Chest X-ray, PA view. Patient: 68 years old, sex F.
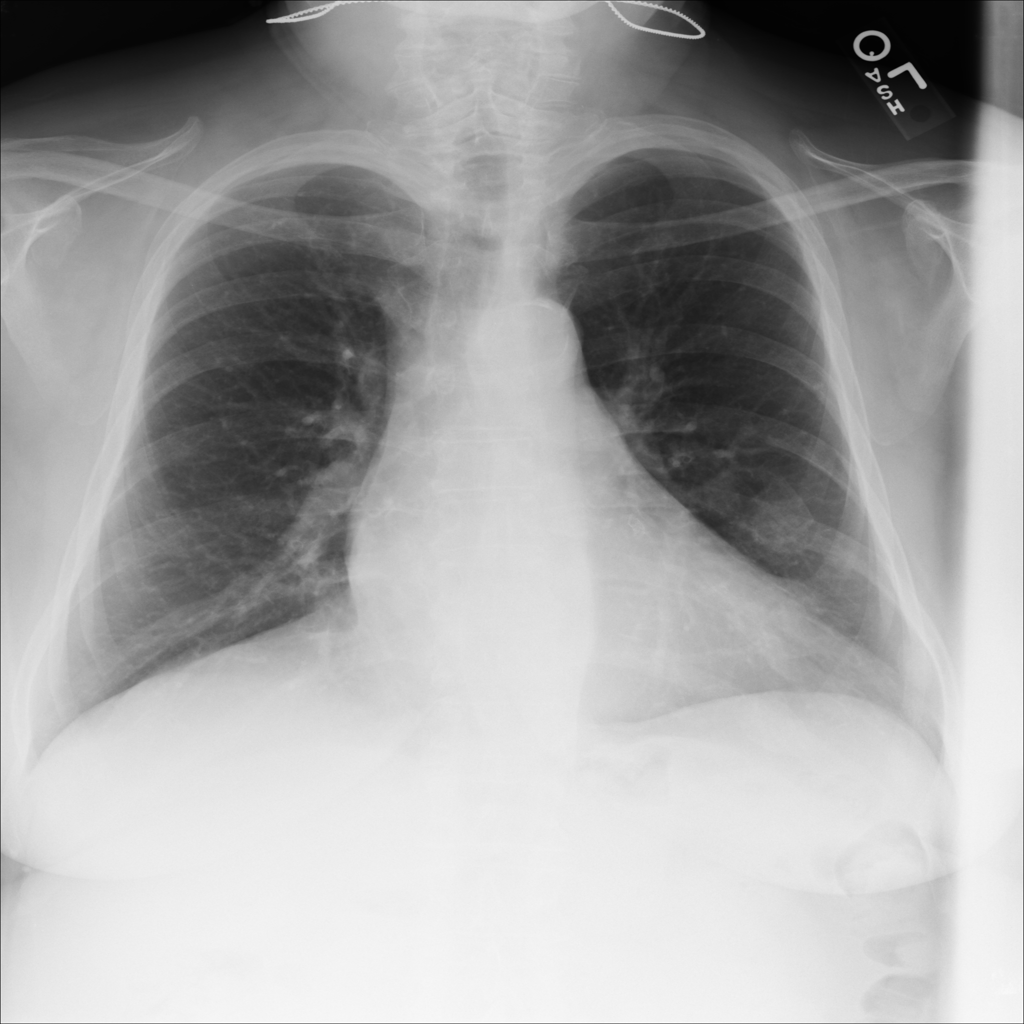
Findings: No Finding